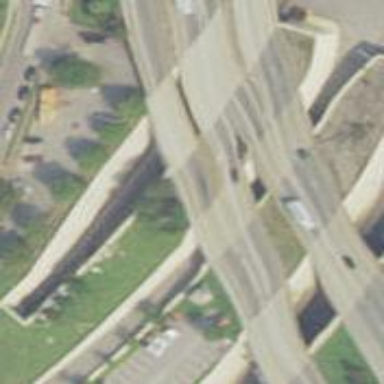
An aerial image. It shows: Bridge on motorway link.